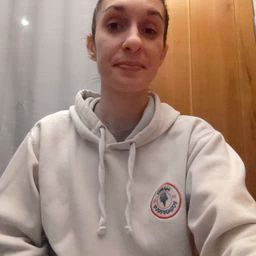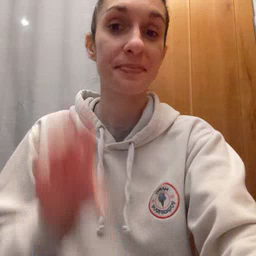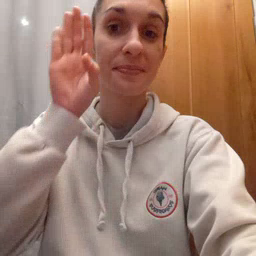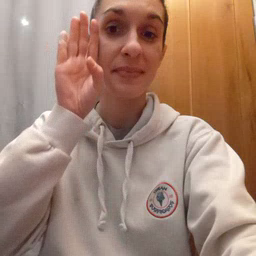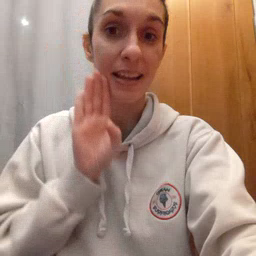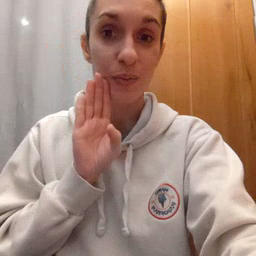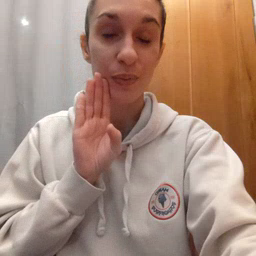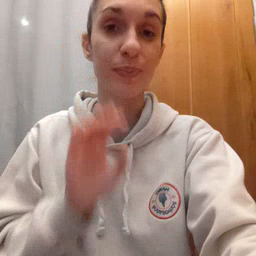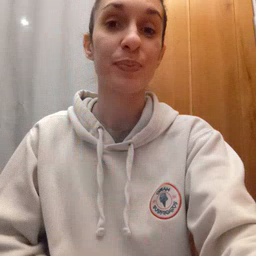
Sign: brown